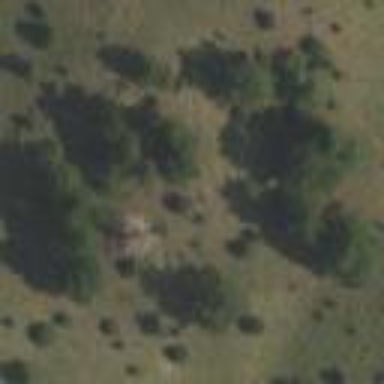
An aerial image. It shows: Evergreen woodland featuring needle-leaved trees.